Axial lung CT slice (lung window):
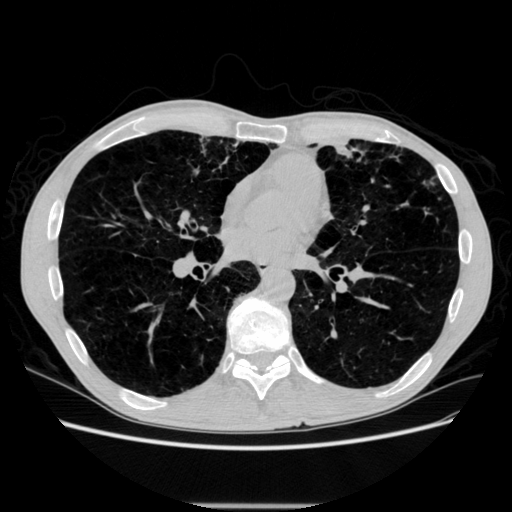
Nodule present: no